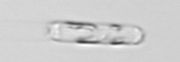
Label: Cerataulina_pelagica